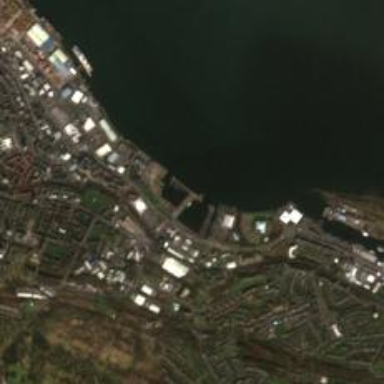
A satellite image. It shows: Man-made quay.